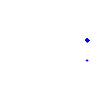
Particle: kaon